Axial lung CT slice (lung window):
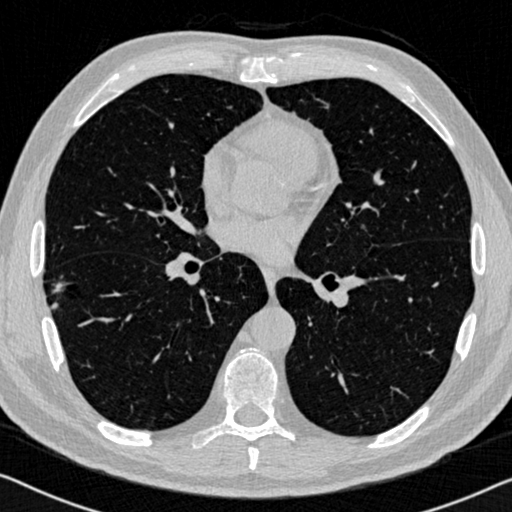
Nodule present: yes
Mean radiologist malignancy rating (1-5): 4.25